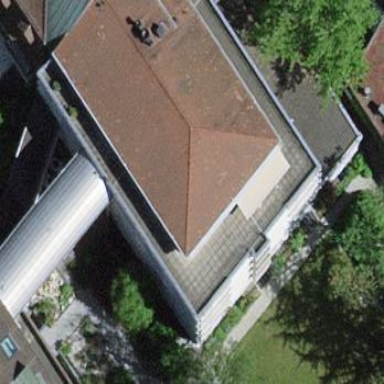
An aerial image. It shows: Hospital building.